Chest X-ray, PA view. Patient: 36 years old, sex F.
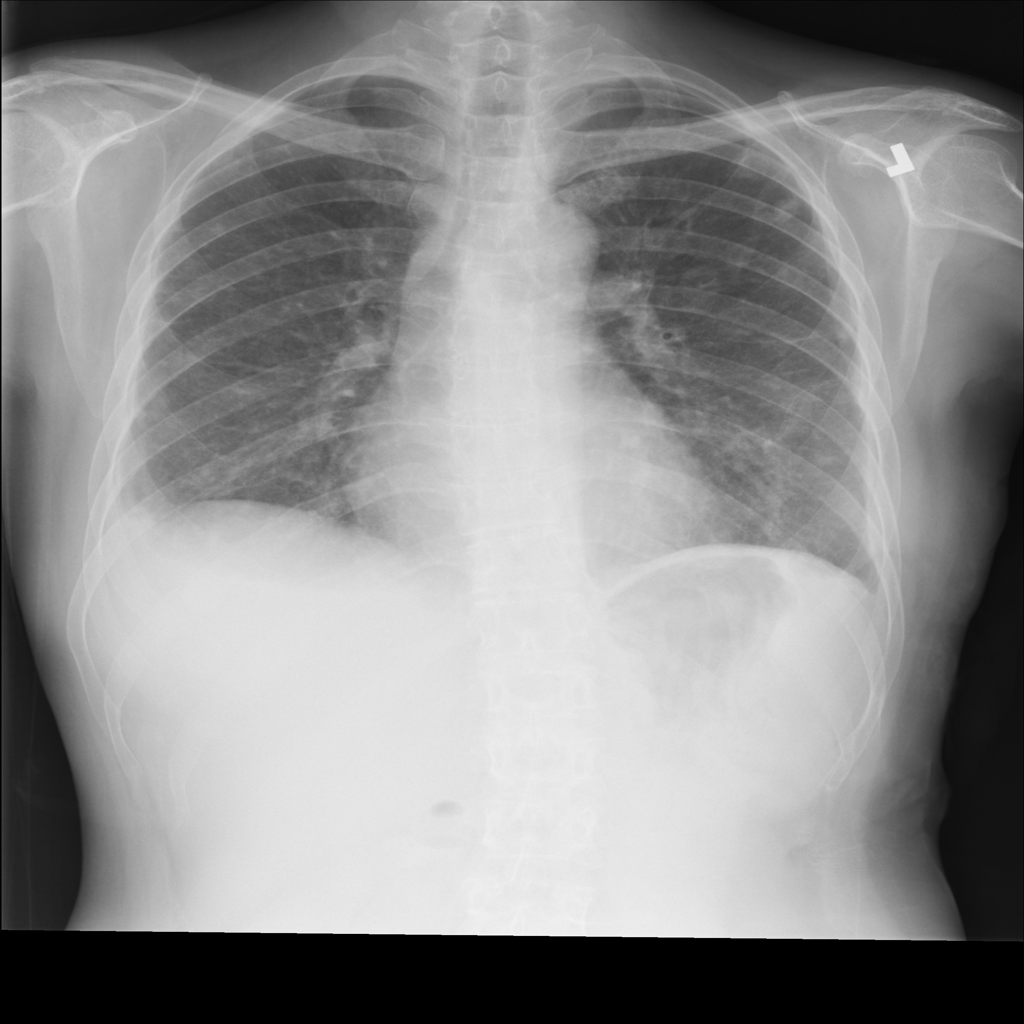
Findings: Consolidation, Effusion, Nodule